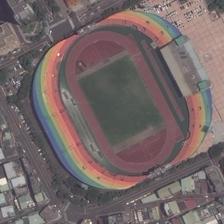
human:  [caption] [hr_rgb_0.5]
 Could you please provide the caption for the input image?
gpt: the auditorium of this magnificent stadium is rainbow .

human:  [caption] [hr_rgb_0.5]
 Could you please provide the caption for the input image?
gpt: a large playground is surround by many buildings .

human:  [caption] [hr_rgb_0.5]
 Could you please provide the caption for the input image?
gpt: many buildings and a square are around a large playground .

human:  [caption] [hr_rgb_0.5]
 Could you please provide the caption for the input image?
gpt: an outdoor colorful gymnasium and nobody play on it .

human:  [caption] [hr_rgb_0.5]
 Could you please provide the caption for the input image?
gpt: a large playground with many cars parked next to it is surrounded by some trees and many houses .